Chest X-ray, PA view. Patient: 52 years old, sex M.
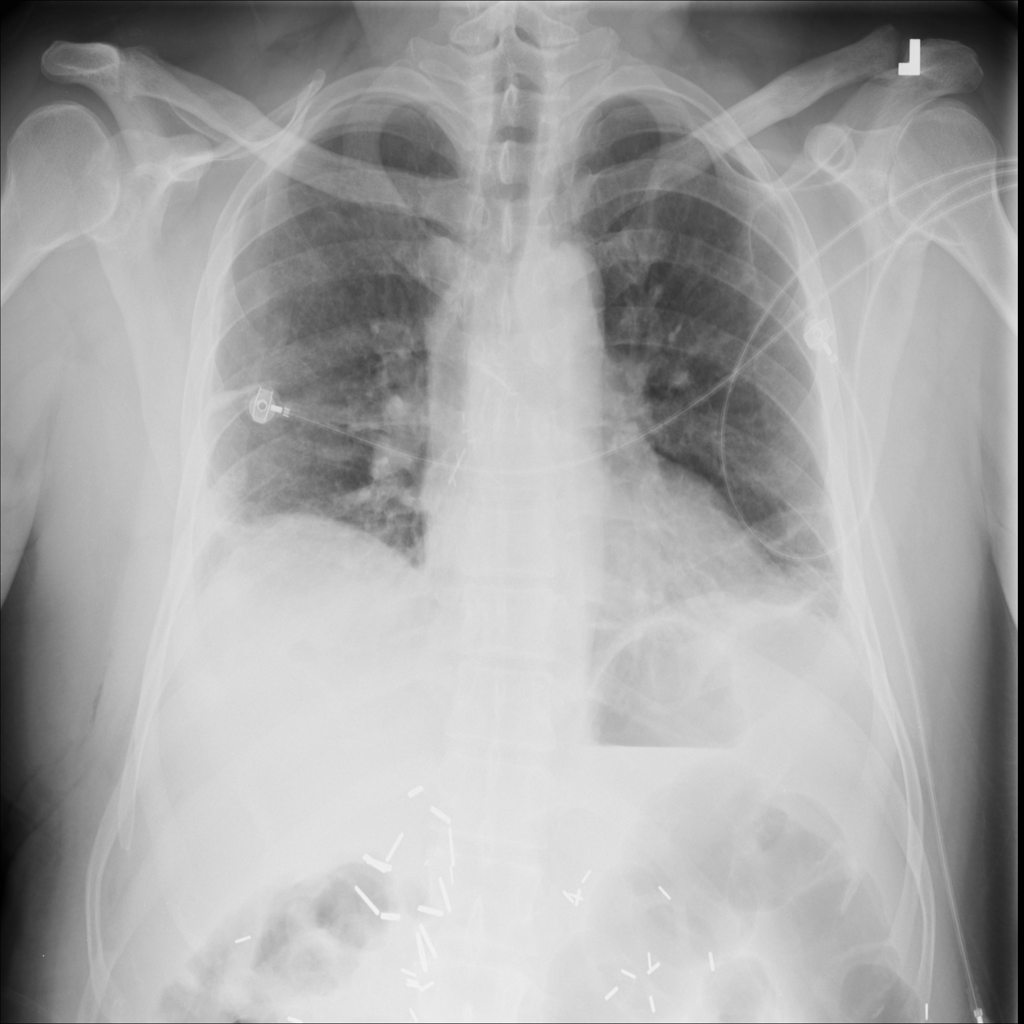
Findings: Atelectasis